Question: I feel like either the button or the button should be enabled at this point.
Any ideas?

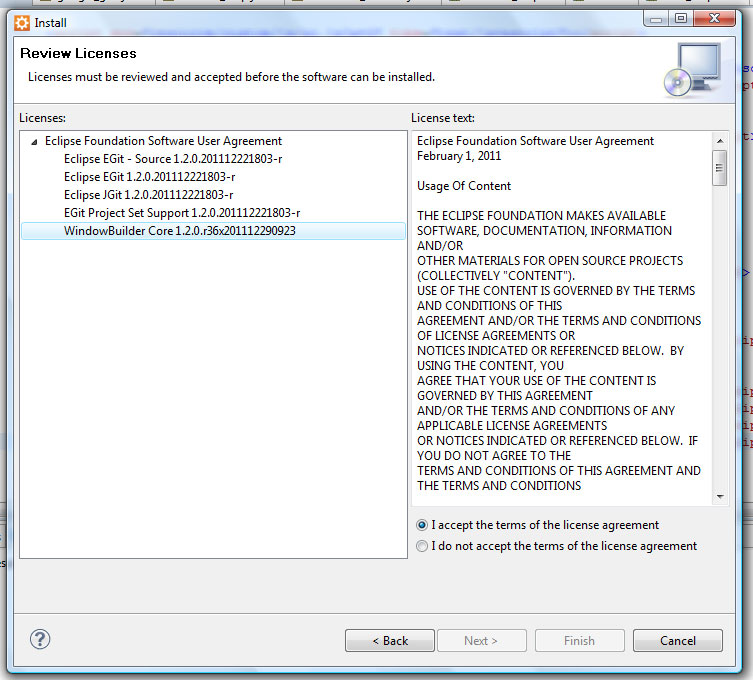
Answer: Updating to the latest version of Aptana solved this problem.
I updated by selecting the help menu in Aptana, then selecting the "Check for updates" sub-menu:
Help -> Check for updates
Information in the bug: <URL>
As stated in the comment above and in one of the comments for the bug on eclipse's site, going "back" a few screens, then going forward again solves the problem sometimes as well.